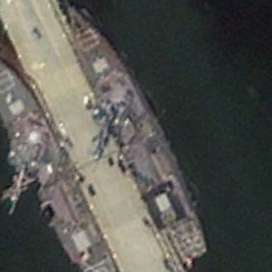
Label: destroyer